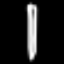
Label: pencil